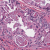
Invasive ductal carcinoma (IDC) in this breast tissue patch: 0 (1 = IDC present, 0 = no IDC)